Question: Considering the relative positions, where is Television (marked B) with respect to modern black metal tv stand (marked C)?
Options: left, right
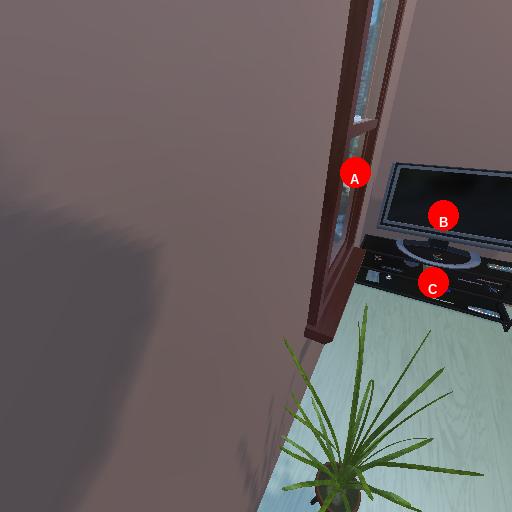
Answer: left